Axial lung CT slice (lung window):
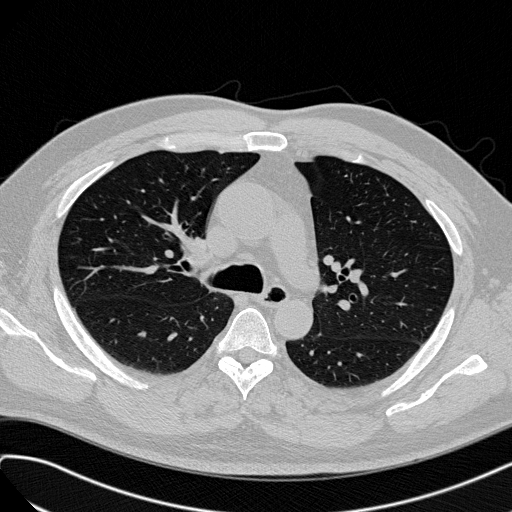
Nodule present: no